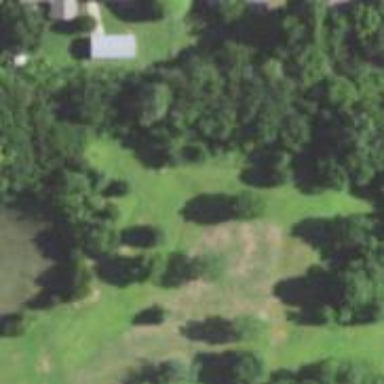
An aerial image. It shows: Disc golf hole.